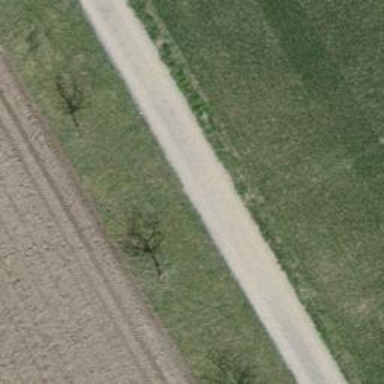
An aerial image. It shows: Dirt track road with grade3 tracktype.